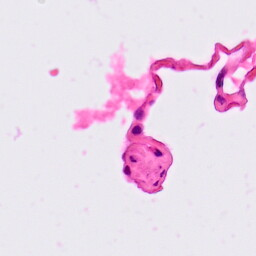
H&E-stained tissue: Lung